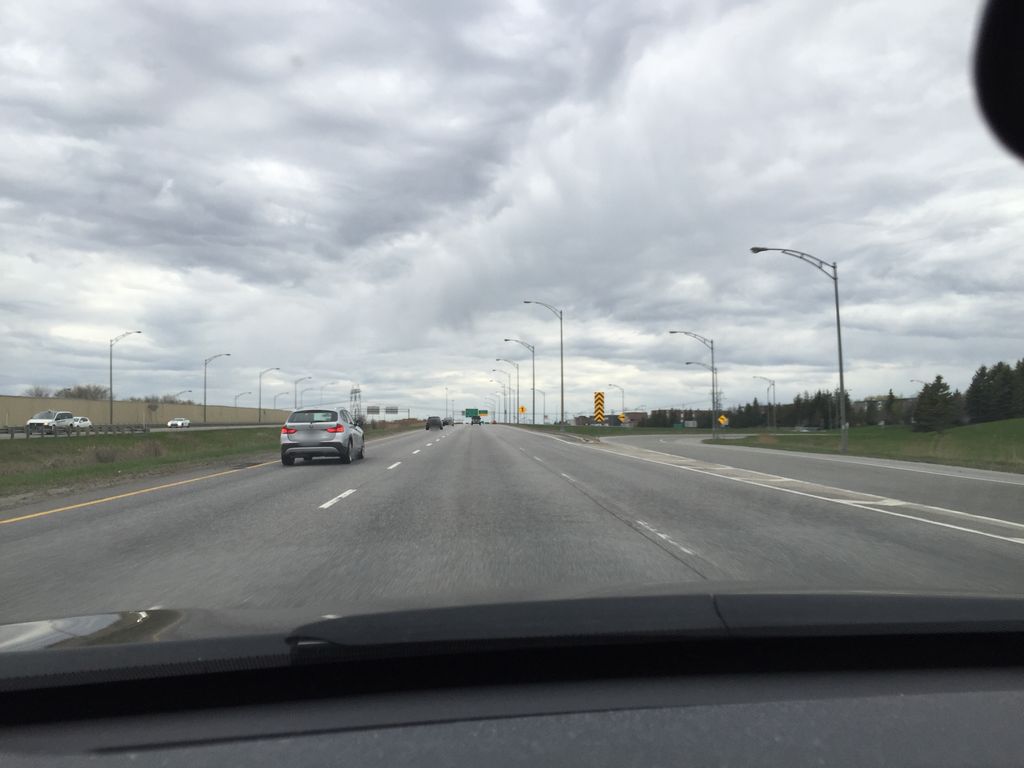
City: quebec_city